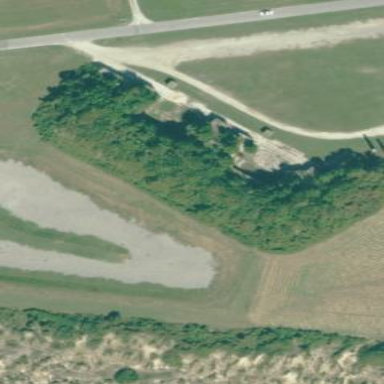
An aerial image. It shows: Historical fort building.